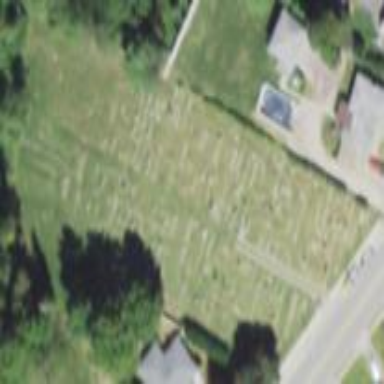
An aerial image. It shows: Graveyard.